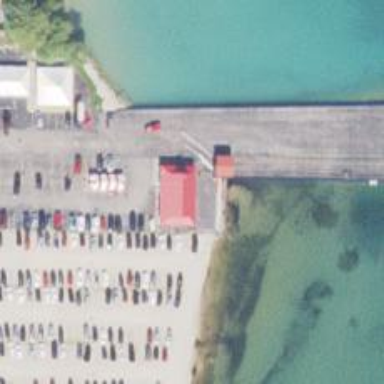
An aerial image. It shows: Ferry terminal.